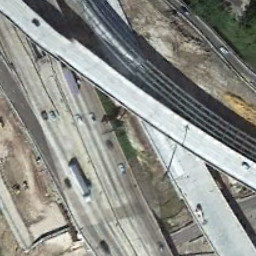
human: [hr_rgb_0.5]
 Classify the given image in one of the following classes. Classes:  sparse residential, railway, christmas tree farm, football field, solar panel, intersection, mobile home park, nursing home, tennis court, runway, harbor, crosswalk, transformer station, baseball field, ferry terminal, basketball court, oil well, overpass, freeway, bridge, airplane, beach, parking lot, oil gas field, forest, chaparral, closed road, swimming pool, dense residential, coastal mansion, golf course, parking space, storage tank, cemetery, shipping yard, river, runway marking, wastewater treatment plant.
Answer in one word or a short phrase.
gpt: overpass